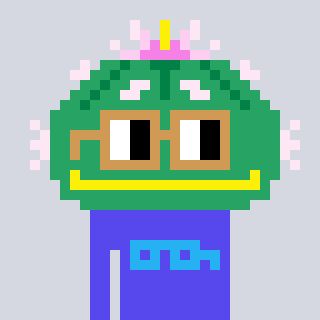
a pixel art character with square brown glasses, a peyote-shaped head and a computerblue-colored body on a cool background